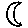
Label: moon